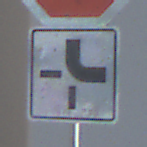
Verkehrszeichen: VerlaufVorfahrtsstrasse4
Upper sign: Stop
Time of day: MorningAfternoon
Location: Outdoor (Urban)
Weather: Clear
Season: NotSpecified
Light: Natural